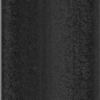
Label: dusty